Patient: sex M, age 58
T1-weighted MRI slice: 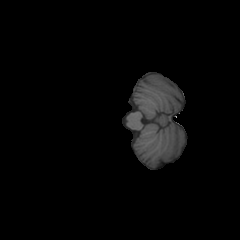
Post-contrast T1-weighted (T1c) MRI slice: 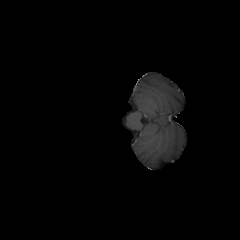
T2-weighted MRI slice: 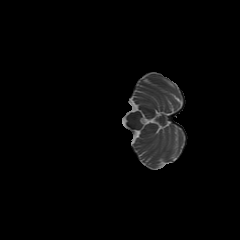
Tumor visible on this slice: no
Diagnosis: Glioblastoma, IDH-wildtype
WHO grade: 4